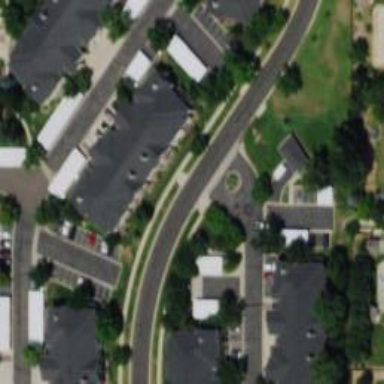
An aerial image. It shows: Living street.